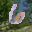
Label: 6